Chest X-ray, PA view. Patient: 20 years old, sex F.
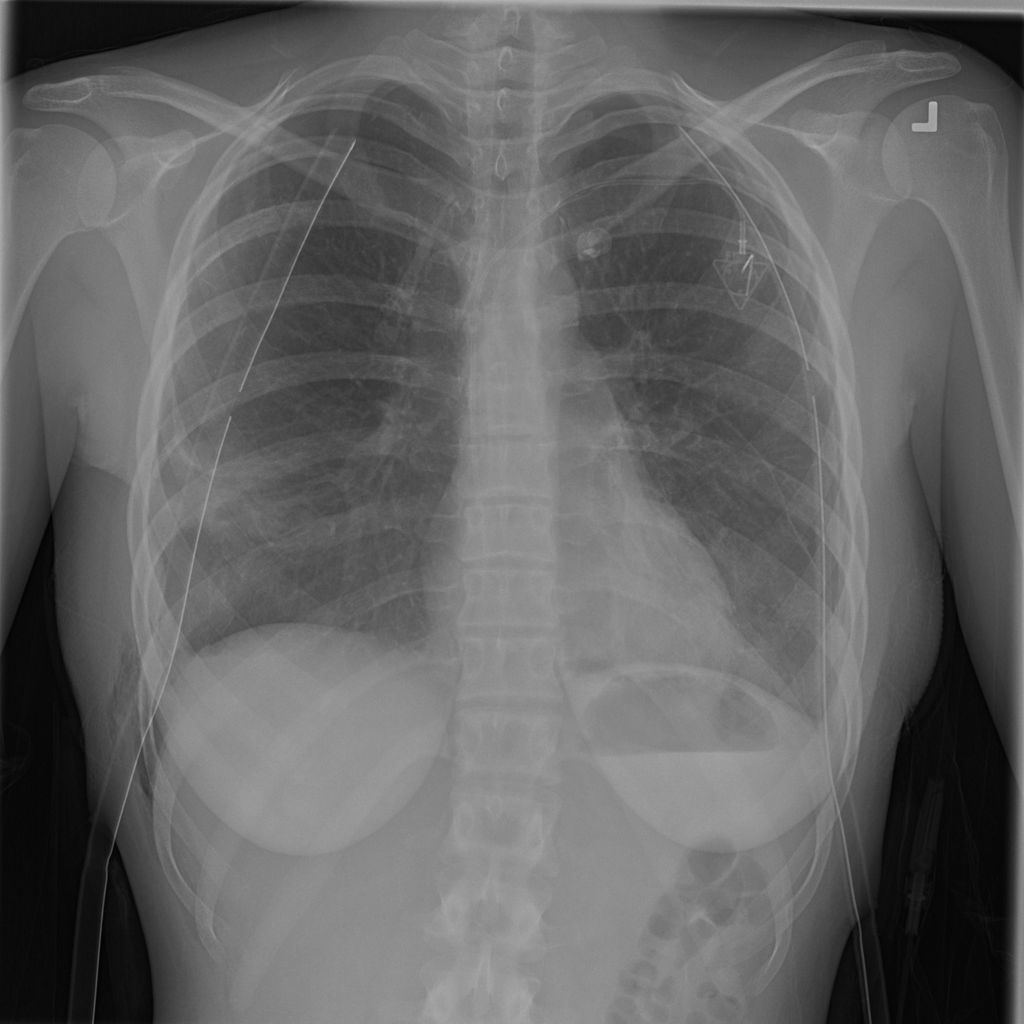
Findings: No Finding